Question: I want a 'JButton' to have an icon on it. So far I have this.
'''
ImageIcon ii = new ImageIcon("Button.png");
width = ii.getIconWidth();
height = ii.getIconHeight();
Toolkit tk = Toolkit.getDefaultToolkit();
windowW = (int) tk.getScreenSize().getWidth();
windowH = (int) tk.getScreenSize().getHeight();
play = new JButton("Play");
play.setSize(width, height);
play.setLocation(windowW / 2 - 165,windowH / 2 - 165);
play.setIcon(ii);
play.addActionListener(this);
'''
It get the icon's width and height and then set the 'JButton' to the icon's width and height but for some reason the icon will be a little to the left so that you still can see some of the 'JButton''s default texture. This is an image of how it looks like:

How would I make it so that the image covers the whole 'JButton' like it's supposed to?
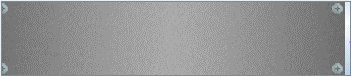
Answer: This is because you add 'Play' text to the button like that 'new JButton("Play");'
if you delete 'Play' you will see
> image covers the whole JButton